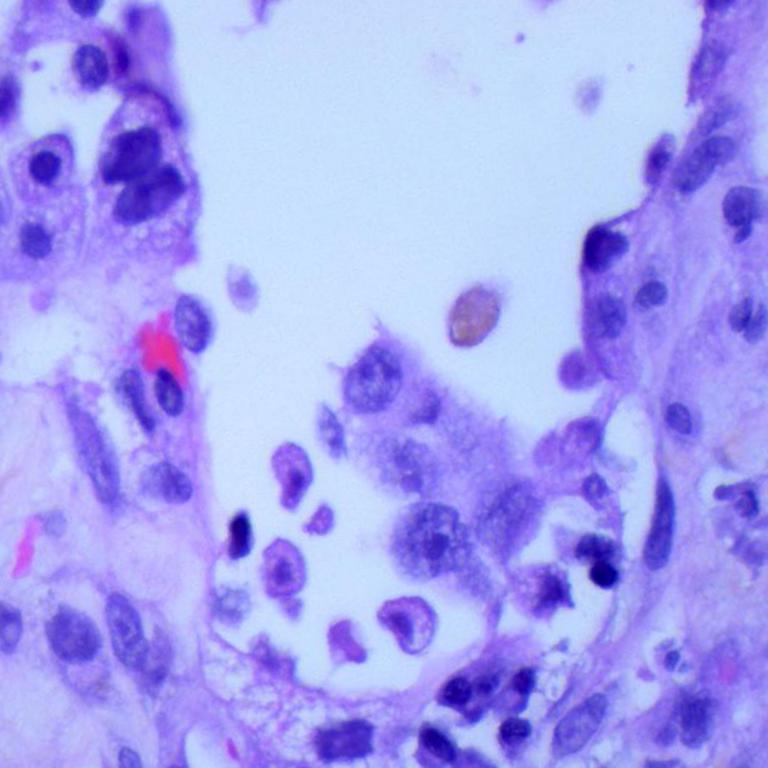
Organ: lung
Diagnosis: adenocarcinomas